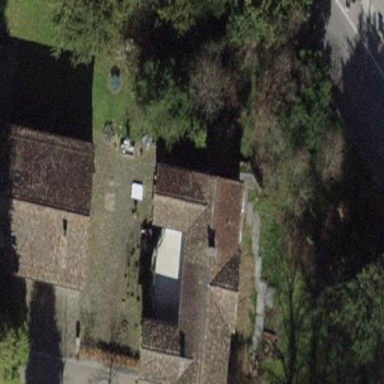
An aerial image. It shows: Building with tiled roof.